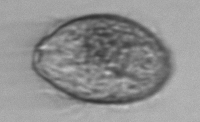
Label: Pleuronema